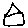
Label: house